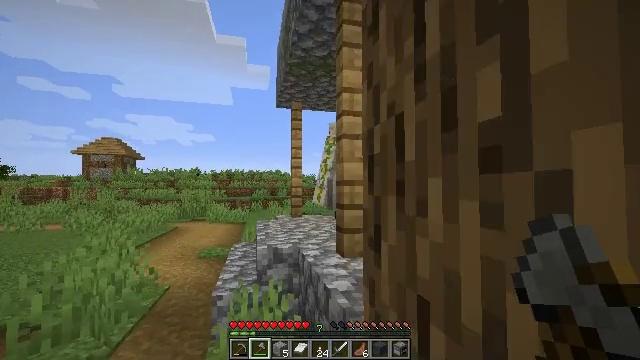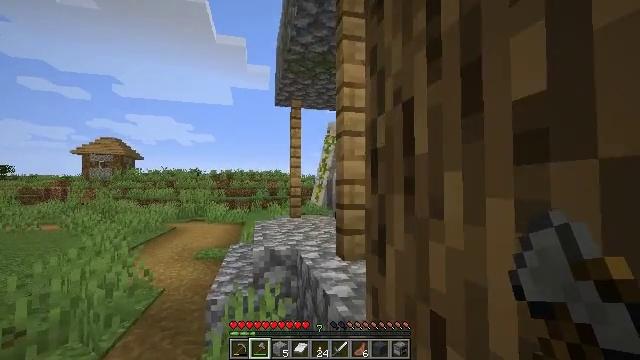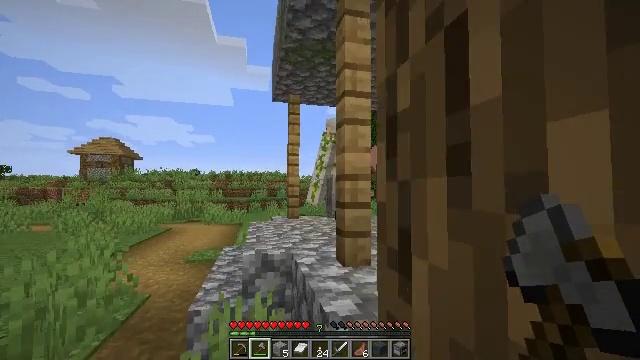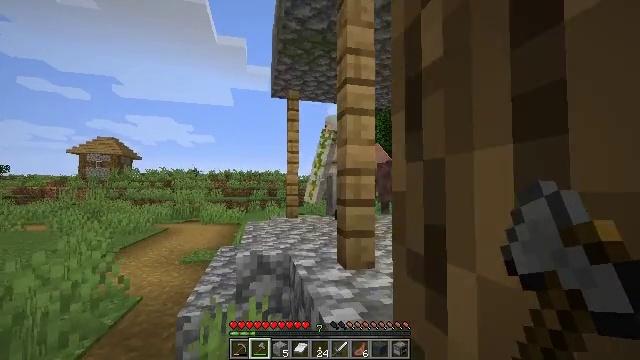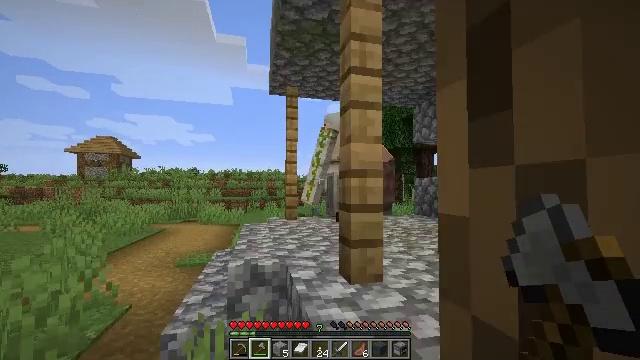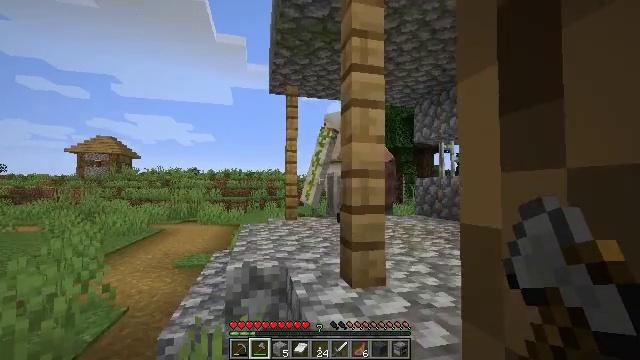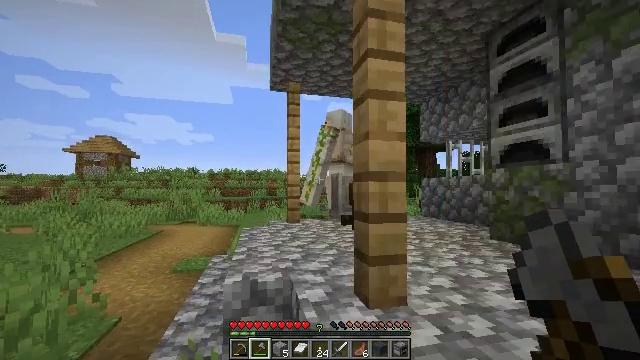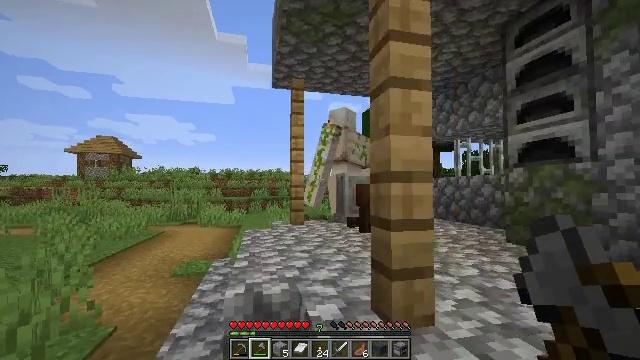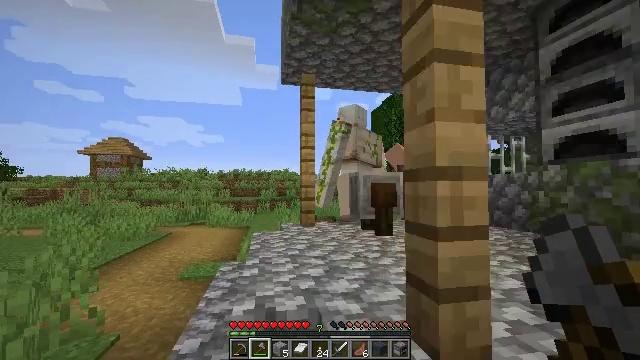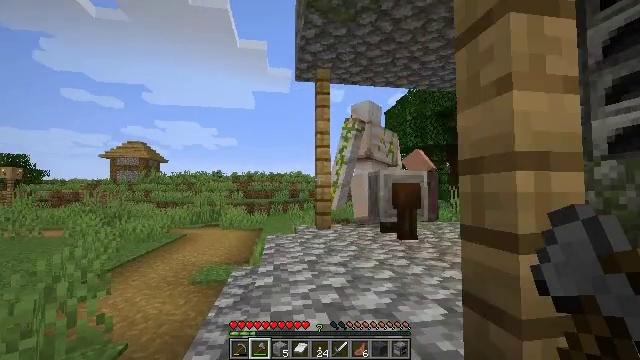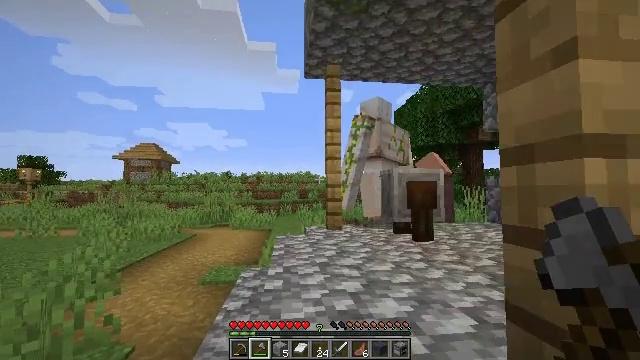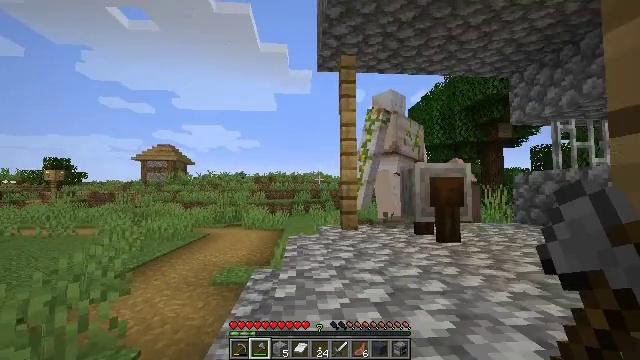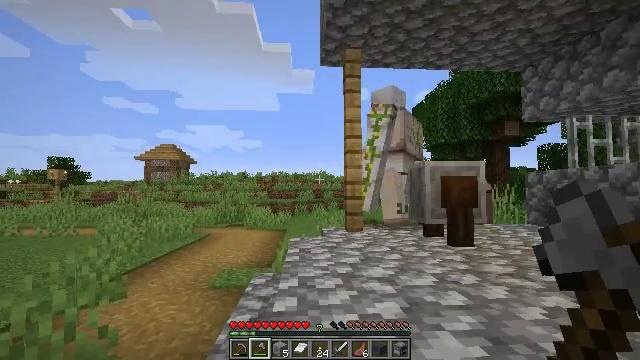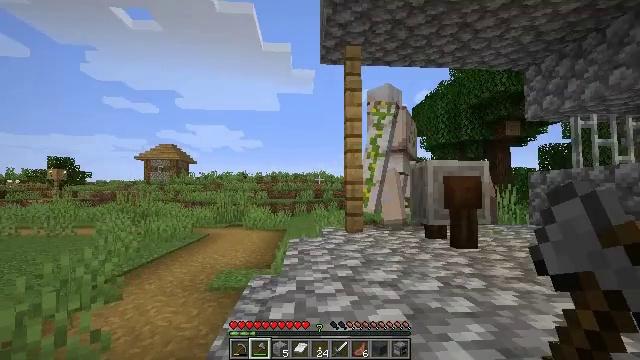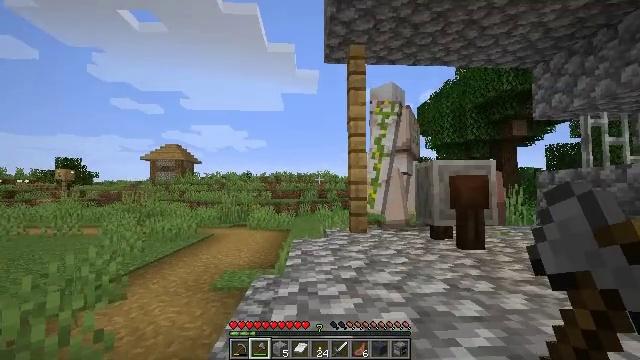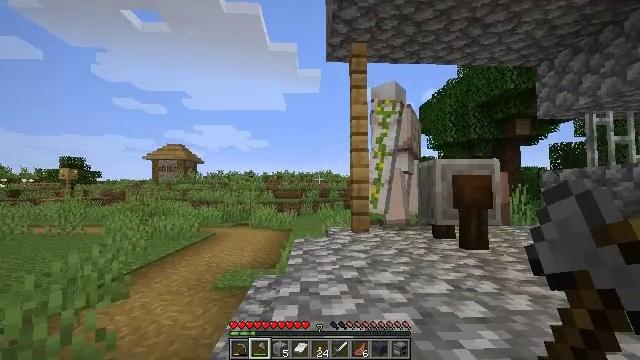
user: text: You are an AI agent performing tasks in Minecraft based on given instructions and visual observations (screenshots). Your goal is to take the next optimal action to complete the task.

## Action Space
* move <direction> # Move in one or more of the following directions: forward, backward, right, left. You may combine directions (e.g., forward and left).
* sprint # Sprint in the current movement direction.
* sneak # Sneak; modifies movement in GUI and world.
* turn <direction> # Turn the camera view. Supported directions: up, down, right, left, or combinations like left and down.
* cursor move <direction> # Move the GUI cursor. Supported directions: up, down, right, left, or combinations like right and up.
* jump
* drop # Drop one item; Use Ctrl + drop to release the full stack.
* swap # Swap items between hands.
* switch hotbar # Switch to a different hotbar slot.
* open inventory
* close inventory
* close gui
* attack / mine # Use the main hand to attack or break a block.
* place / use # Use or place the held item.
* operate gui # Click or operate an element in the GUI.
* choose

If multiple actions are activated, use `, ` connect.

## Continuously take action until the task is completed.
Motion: motion action
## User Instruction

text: Attack the clay block to obtain it.
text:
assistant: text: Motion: move forward
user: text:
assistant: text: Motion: move forward
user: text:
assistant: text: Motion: move forward
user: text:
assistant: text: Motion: move forward
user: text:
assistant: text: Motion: move forward
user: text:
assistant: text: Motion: move forward
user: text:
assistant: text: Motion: move forward
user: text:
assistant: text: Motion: move forward, turn left
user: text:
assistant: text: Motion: move forward, turn left
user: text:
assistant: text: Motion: move forward, turn left
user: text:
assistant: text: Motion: move forward, turn left
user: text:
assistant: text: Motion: no_op
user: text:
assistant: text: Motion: no_op
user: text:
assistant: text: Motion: no_op
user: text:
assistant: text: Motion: no_op
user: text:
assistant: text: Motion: turn left
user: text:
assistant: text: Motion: turn left
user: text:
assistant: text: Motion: turn left
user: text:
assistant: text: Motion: turn left
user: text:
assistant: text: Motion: move forward, turn left and down
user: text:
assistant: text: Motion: move forward, turn left and down
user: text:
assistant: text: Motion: move forward, turn left and down
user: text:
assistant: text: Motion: move forward, turn left and down
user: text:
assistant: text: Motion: move forward, turn left and down
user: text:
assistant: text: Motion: move forward, turn left and down
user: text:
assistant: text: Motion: move forward, turn left and down
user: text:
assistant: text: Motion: move forward, turn left and down
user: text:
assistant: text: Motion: move forward, turn left
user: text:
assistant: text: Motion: move forward, turn left
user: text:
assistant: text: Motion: move forward, turn left and up